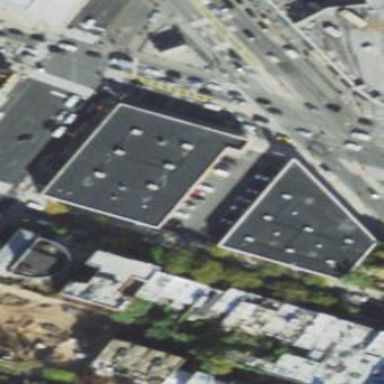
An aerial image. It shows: Building.